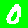
Digit: 0